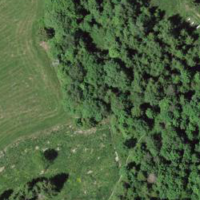
EUNIS habitat code: 45
Species observed at this site:
Cardamine pratensis
Silene dioica